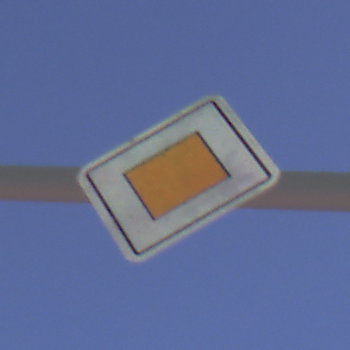
Verkehrszeichen: Vorfahrtsstrasse
Umgebung: Outdoor, Nature
Tageszeit: Midday
Wetter: Clear
Licht: Natural
Jahreszeit: NotSpecified
Kontrast: HighContrast